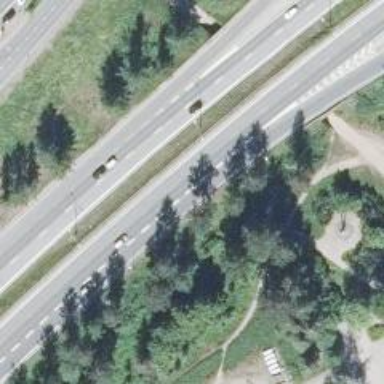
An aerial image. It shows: Motorway junction.